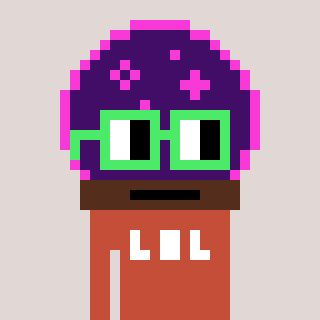
a pixel art character with square light green glasses, a crystalball-shaped head and a rust-colored body on a warm background